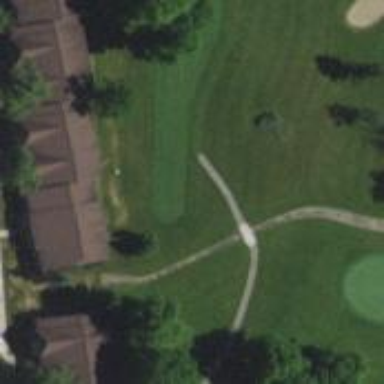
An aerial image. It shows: Pathway for golfing.